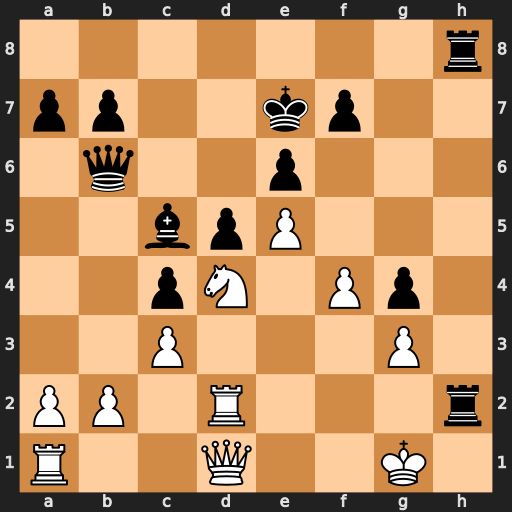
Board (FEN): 7r/pp2kp2/1q2p3/2bpP3/2pN1Pp1/2P3P1/PP1R3r/R2Q2K1
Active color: w
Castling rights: -
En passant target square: -
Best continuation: Rxh2 Rxh2 Kxh2